Question: I'm trying to figure out an approach to build something like the image below, which is a list of items that when a section is clicked slides out content. It's a really common UX on most websites and what not. My idea is to have each gray box (button) slide out a UIView containing some other items. I'm still new to iOS development but I'm struggling to find how you can animate a UIView to slide down and push the content below it down as well. Hoping some one can give me a good starting point or point to some info outside the realm of the apple docs.
Thanks!

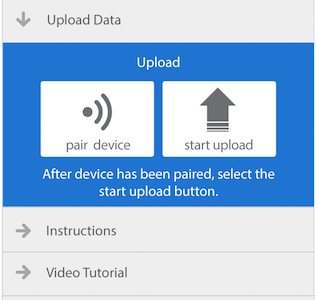
Answer: So if you just have a few views, I would not recommend the 'UITableView' approach, since it is not so easy to customize with animations and table views usually want to fill the whole screen with cells. Instead write a expandable 'UIView' subclass that has the desired two states. Add a method to switch between extended and collapsed state. On expanding/collapsing adjust their positions so that they always have enough space.
I provide you an example of views adjusting their frames. I guess it should be easy to do the same with auto layout constraints: give the views a fixed height constraint and change this on collapsing/expanding. The same way set the constraints between the views to be 0 so that they are stacked on top of each other.
Expandable View:
'''
@interface ExpandingView(){
UIView *_expandedView;
UIView *_seperatorView;
BOOL _expanded;
}
@end
@implementation ExpandingView
- (id)init
{
self = [super initWithFrame:CGRectMake(15, 0, 290, 50)];
if (self) {
_expanded = NO;
self.clipsToBounds = YES;
_headerView = [[UIView alloc] initWithFrame:self.bounds];
_headerView.backgroundColor = [UIColor colorWithWhite:0.8 alpha:1];
[self addSubview:_headerView];
_seperatorView = [[UIView alloc] initWithFrame:CGRectMake(0, self.bounds.size.height-1, self.bounds.size.width, 1)];
_seperatorView.backgroundColor = [UIColor lightGrayColor];
[self addSubview:_seperatorView];
_expandedView = [[UIView alloc] initWithFrame:CGRectOffset(self.bounds, 0, self.bounds.size.height)];
_expandedView.backgroundColor = [UIColor blueColor];
[self addSubview:_expandedView];
}
return self;
}
- (void)layoutSubviews{
[self adjustLayout];
}
- (void)adjustLayout{
_headerView.frame = CGRectMake(0, 0, self.bounds.size.width, 50);
_seperatorView.frame = CGRectMake(0, 49, self.bounds.size.width, 1);
_expandedView.frame = CGRectMake(0, 50, self.bounds.size.width, self.bounds.size.height-50);
}
- (void)toggleExpandedState{
_expanded = !_expanded;
self.frame = CGRectMake(self.frame.origin.x, self.frame.origin.y, self.frame.size.width, _expanded?200:50);
[self adjustLayout];
}
@end
'''
ViewController:
'''
@interface ExpandingViewController (){
NSArray *_expandingViews;
}
@end
@implementation ExpandingViewController
- (void)viewDidLoad
{
[super viewDidLoad];
_expandingViews = @[
[[ExpandingView alloc] init],
[[ExpandingView alloc] init],
[[ExpandingView alloc] init],
];
for(ExpandingView *view in _expandingViews){
[view.headerView addGestureRecognizer:[[UITapGestureRecognizer alloc] initWithTarget:self action:@selector(expandingViewTapped:)]];
[self.view addSubview:view];
}
}
- (void)viewWillLayoutSubviews{
int y = 100;
for(ExpandingView *view in _expandingViews){
view.frame = CGRectOffset(view.bounds, (CGRectGetWidth(self.view.bounds)-CGRectGetWidth(view.bounds))/2, y);
y+=view.frame.size.height;
}
}
- (void)expandingViewTapped:(UITapGestureRecognizer*)tapper{
ExpandingView *view = (ExpandingView*)tapper.view.superview;
[UIView animateWithDuration:0.5 delay:0 usingSpringWithDamping:0.8 initialSpringVelocity:0 options:0 animations:^{
[view toggleExpandedState];
[self.view layoutIfNeeded];
} completion:nil];
}
'''